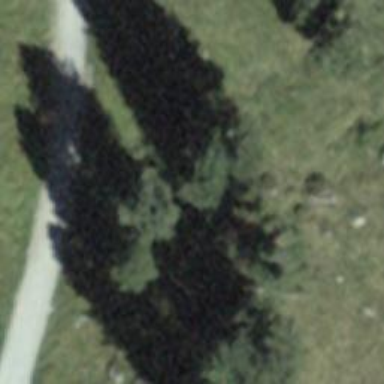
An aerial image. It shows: Needle-leaved tree in nature.